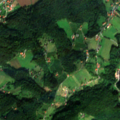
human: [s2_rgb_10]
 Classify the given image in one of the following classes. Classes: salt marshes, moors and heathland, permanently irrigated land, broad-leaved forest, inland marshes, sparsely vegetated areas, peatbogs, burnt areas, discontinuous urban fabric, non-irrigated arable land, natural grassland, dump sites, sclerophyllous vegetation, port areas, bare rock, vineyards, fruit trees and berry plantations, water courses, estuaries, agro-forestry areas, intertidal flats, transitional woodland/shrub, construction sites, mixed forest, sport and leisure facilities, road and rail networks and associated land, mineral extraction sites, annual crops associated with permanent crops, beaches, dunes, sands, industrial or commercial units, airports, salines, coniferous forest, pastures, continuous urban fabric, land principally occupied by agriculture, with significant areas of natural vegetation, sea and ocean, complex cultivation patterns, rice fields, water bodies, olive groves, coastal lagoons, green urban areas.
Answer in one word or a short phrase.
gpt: non-irrigated arable land, vineyards, pastures, broad-leaved forest